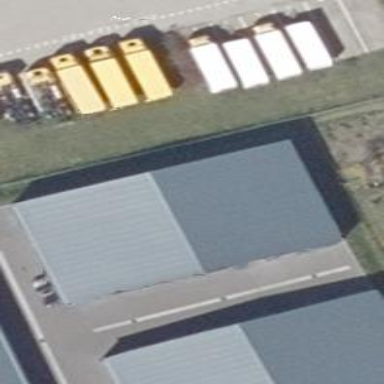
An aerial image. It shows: Industrial building.